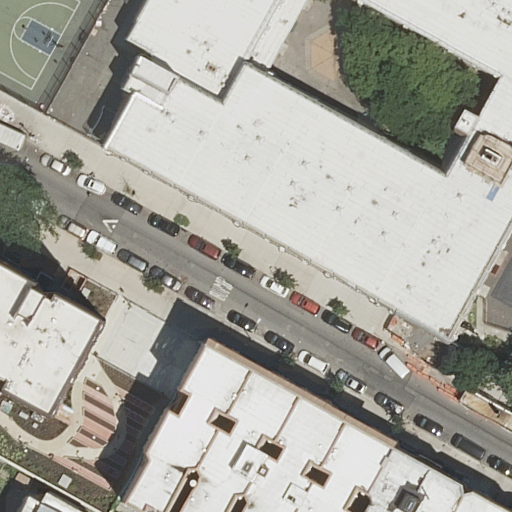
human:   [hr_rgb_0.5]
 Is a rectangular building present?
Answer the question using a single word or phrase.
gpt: yes

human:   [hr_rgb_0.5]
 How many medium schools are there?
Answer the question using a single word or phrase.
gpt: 1

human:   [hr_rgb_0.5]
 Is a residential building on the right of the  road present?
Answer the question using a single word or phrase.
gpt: yes

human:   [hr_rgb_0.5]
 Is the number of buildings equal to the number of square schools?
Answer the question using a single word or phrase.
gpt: no

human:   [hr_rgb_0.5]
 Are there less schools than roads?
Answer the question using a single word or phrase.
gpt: no

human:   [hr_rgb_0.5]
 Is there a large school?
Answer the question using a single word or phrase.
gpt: no

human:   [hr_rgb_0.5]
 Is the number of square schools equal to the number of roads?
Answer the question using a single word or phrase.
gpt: no

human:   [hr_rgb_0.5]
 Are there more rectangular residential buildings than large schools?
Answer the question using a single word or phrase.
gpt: yes

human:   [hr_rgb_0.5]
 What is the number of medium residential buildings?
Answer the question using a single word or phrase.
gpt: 5

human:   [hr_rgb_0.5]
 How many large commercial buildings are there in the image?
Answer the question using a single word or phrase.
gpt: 0

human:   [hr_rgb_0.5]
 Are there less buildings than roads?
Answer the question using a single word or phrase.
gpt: no

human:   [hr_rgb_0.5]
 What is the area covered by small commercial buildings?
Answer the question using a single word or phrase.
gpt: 0m2

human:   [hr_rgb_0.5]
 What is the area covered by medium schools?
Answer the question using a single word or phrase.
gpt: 238m2

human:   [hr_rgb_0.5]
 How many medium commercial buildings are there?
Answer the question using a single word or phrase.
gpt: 0

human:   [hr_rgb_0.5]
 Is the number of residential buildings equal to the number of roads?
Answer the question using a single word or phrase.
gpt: no

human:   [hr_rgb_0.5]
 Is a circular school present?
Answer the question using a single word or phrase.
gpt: no

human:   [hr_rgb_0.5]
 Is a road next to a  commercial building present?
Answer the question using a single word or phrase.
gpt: no

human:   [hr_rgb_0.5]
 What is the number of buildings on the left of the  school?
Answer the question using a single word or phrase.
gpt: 8

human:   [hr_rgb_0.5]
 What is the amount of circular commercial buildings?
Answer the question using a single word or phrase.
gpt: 0

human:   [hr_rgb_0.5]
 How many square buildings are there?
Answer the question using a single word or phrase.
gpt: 0

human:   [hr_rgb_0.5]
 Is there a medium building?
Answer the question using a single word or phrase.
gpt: yes

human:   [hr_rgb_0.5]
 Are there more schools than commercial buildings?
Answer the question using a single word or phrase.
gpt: yes

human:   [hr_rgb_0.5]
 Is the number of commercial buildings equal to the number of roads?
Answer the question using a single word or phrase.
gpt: no

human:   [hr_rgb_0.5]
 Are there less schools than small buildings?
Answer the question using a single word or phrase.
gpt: yes

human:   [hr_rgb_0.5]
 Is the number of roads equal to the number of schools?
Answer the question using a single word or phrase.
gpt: yes

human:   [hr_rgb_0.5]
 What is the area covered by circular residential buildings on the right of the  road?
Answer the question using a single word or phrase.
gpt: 0m2

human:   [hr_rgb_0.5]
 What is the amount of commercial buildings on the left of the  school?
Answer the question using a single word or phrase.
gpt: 0

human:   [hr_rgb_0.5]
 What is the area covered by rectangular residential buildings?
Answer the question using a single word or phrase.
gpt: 285m2

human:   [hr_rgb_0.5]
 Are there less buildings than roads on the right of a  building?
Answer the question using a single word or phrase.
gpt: no

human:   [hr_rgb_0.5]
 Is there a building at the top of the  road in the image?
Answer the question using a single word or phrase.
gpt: yes

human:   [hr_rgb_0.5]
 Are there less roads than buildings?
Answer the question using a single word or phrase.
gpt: yes

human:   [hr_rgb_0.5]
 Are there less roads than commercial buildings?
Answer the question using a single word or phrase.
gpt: no

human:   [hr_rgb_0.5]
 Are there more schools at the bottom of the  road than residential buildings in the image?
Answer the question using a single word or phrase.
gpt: no

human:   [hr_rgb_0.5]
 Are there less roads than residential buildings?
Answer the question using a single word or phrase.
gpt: yes

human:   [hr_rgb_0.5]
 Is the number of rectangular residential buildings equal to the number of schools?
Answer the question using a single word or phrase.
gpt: no

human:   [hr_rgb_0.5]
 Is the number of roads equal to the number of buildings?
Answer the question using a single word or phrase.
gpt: no